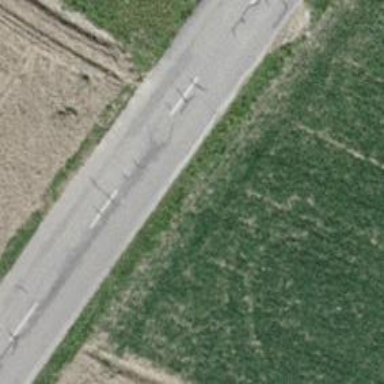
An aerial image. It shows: Tertiary road with asphalt surface.